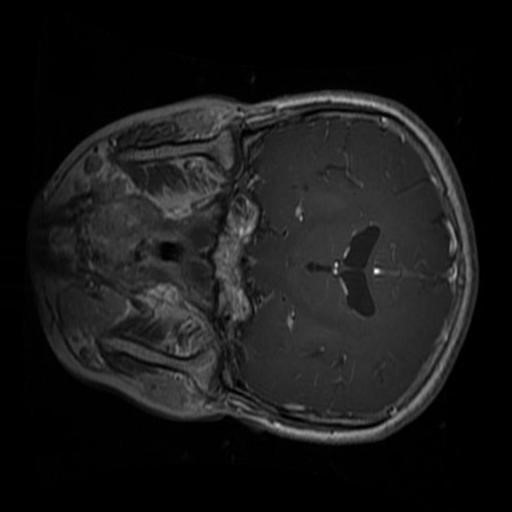
Label: brain_glioma